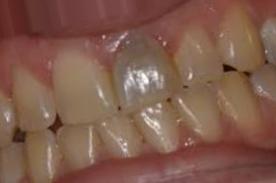
Condition: Tooth Discoloration